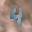
Label: 4